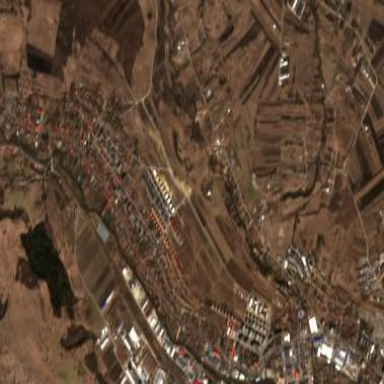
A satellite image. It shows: Residential area in village.